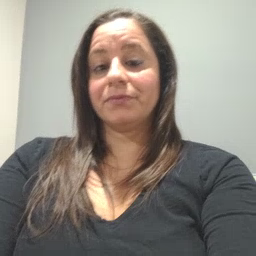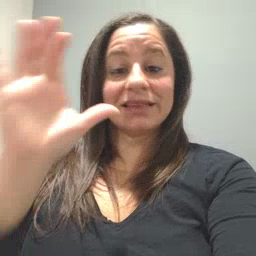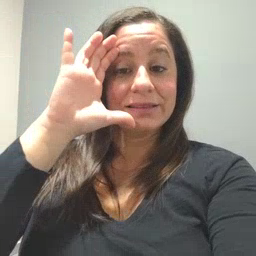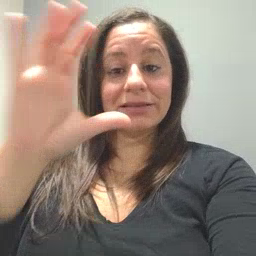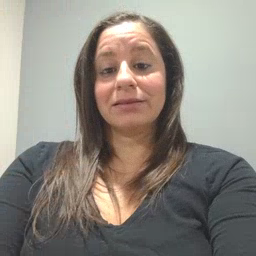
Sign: listen